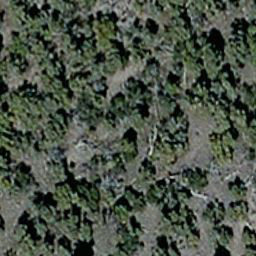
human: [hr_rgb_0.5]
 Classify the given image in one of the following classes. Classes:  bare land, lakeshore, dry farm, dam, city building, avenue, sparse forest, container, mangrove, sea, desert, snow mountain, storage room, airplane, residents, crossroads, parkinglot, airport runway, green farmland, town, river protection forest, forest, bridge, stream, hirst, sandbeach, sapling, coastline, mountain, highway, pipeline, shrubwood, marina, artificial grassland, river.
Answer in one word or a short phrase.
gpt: sparse forest